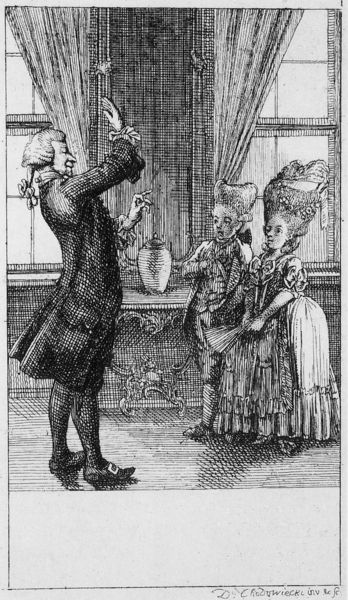
Titel: Natürliche und affectirte Handlungen des Lebens, 1. Folge, Blatt 1, Der Unterricht
Künstler: Daniel Nikolaus Chodowiecki
Institution: Berlin, Staatliche Museen, Kupferstichkabinett
Schlagwörter: mann, weiß, mädchen, fenster, frau, frisuren, kleider, schwarz, tisch, zeichnung, schloss, barock, paar, tanzen, rokoko, kinder, vase, perücke, lehrer, hof, saal, dekoration, karikatur, vorhänge, junge, schwarz weiß, radierung, zeremonie, hochfrisur, höfisch, schnallenschuhe, schüler, urne, stunde, saaal, justeaucorps, tanzmeister, fensterl, leheren, turmfrisuren